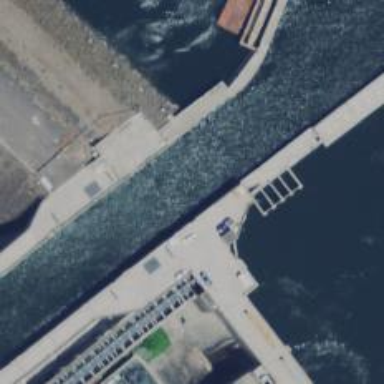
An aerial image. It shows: Lock gate on waterway.